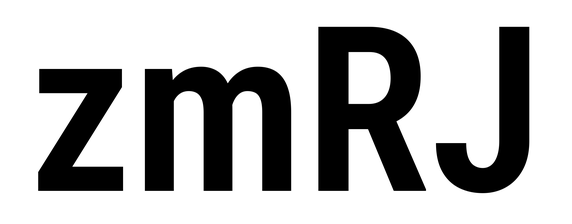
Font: Roboto_Condensed_SemiBold